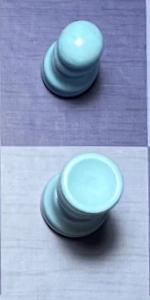
Label: Rook_White